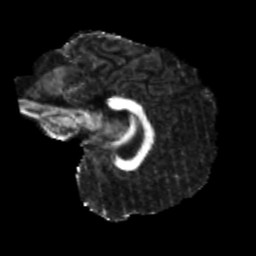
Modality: FA
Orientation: sagittal
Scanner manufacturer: siemens
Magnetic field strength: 3 T
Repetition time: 4 s
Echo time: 0.0594 s